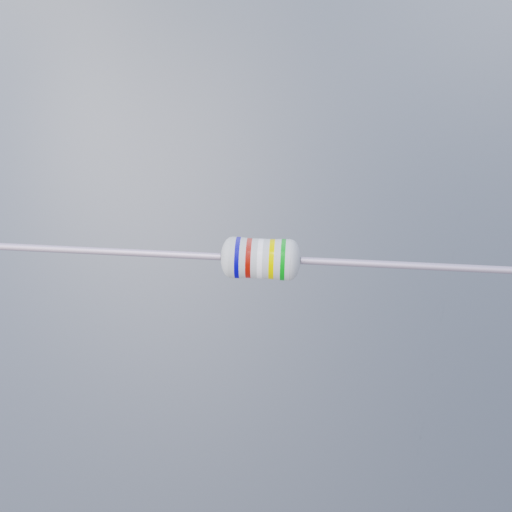
Resistor colour bands (in order): blue, red, white, yellow, green